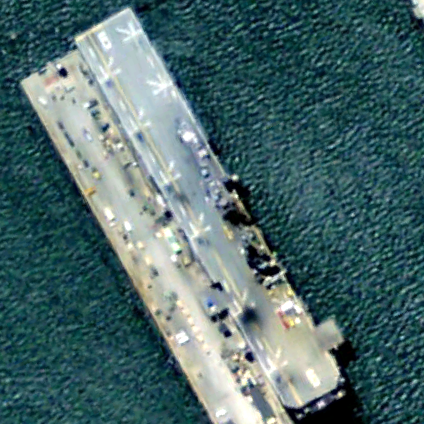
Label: assault